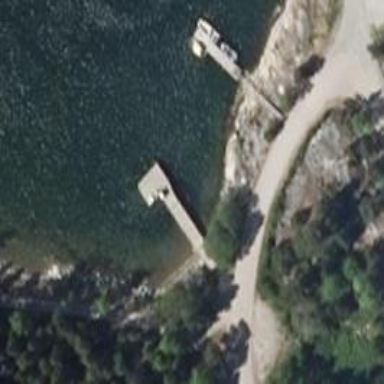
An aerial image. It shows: Man-made pier.